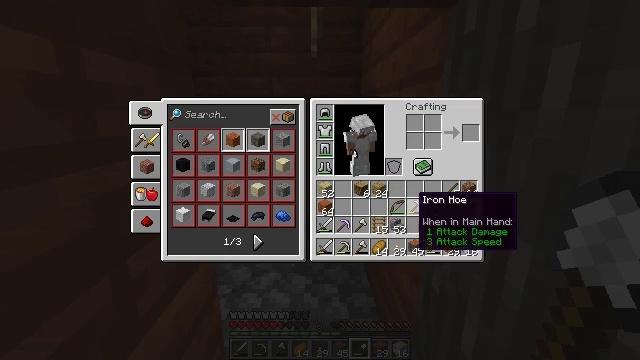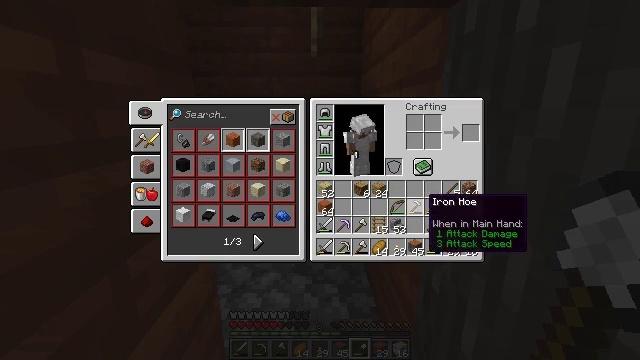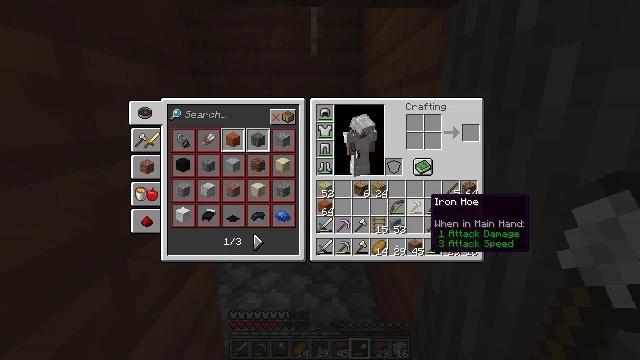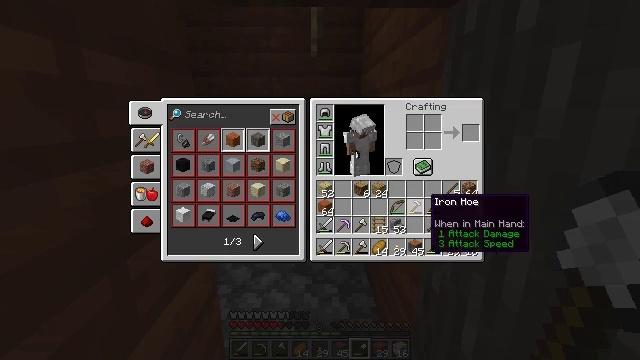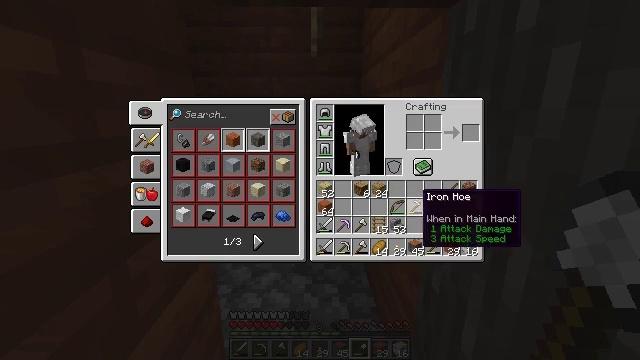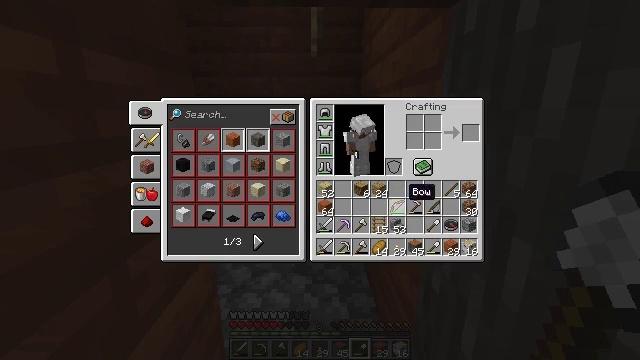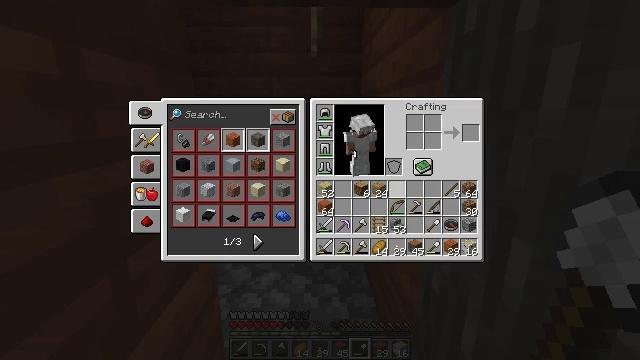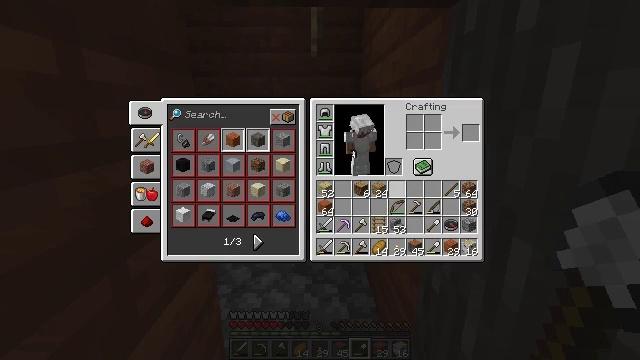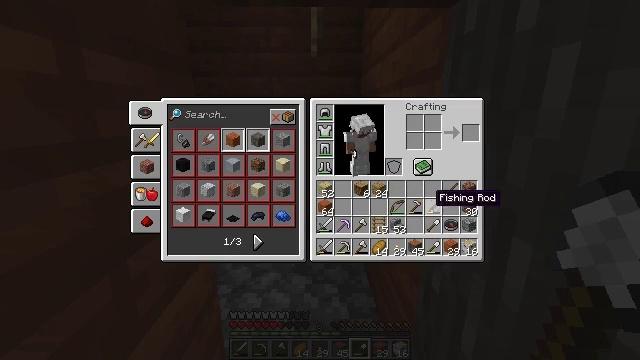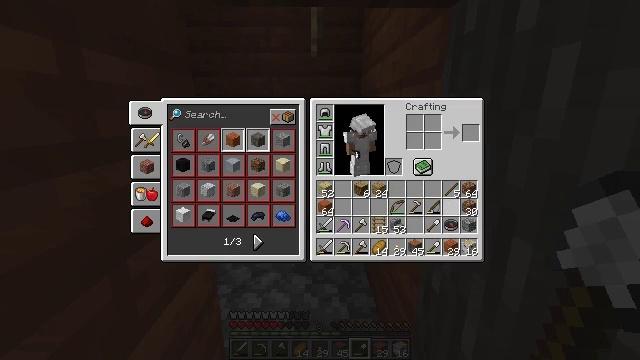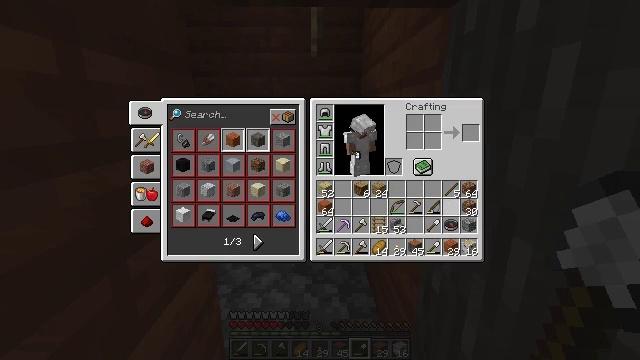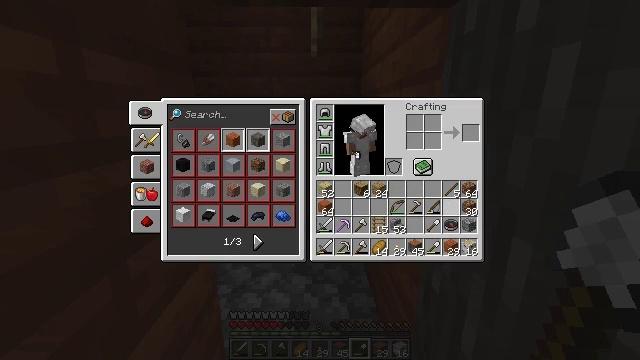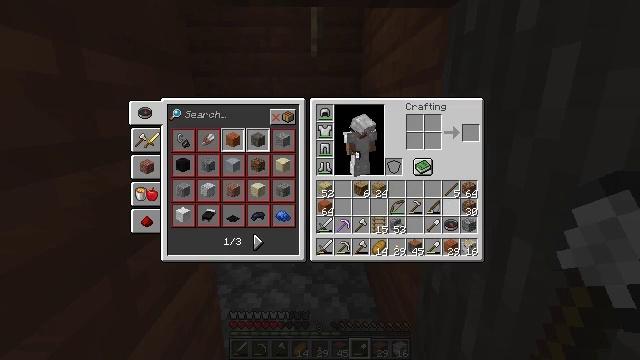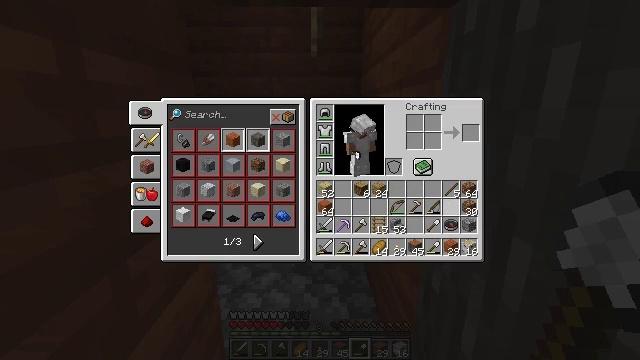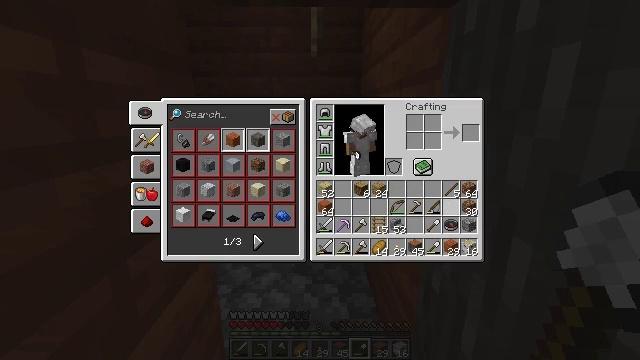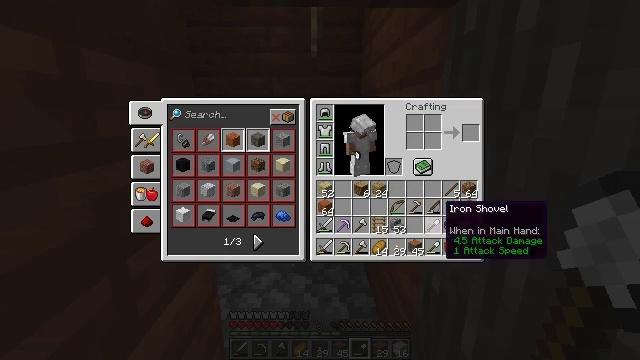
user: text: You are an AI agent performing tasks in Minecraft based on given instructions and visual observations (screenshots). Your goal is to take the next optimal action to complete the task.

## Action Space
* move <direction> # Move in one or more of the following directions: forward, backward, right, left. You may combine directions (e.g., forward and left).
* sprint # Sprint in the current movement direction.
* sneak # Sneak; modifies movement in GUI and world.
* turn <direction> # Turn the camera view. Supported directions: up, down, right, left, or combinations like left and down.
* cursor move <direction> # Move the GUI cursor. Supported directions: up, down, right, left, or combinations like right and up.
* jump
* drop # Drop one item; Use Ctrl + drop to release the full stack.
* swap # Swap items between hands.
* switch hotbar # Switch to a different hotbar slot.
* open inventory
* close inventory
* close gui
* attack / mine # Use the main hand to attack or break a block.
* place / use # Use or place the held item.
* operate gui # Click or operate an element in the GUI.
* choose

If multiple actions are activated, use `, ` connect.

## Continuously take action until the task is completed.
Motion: motion action
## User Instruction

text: Remove a ladder from the inventory.
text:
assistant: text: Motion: turn right
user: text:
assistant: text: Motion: no_op
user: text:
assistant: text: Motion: no_op
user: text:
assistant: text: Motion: turn left
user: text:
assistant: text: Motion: turn left
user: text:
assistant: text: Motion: no_op
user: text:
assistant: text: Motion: no_op
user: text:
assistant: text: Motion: turn right and down
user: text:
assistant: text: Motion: turn right
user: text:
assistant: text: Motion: no_op
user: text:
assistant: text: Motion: no_op
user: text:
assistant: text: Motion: no_op
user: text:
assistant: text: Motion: no_op
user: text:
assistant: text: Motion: no_op
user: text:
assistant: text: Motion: turn left
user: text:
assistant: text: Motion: turn left
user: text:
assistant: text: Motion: no_op
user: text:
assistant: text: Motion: no_op
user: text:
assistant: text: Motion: no_op
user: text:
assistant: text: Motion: turn left
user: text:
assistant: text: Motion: turn left
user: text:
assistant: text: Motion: no_op
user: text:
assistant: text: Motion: no_op
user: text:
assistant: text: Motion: turn down
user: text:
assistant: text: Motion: no_op
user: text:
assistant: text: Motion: no_op
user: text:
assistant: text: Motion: no_op
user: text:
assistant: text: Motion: attack / mine
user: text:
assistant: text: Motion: attack / mine
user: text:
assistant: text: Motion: attack / mine